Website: walmart
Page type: customer-info-address
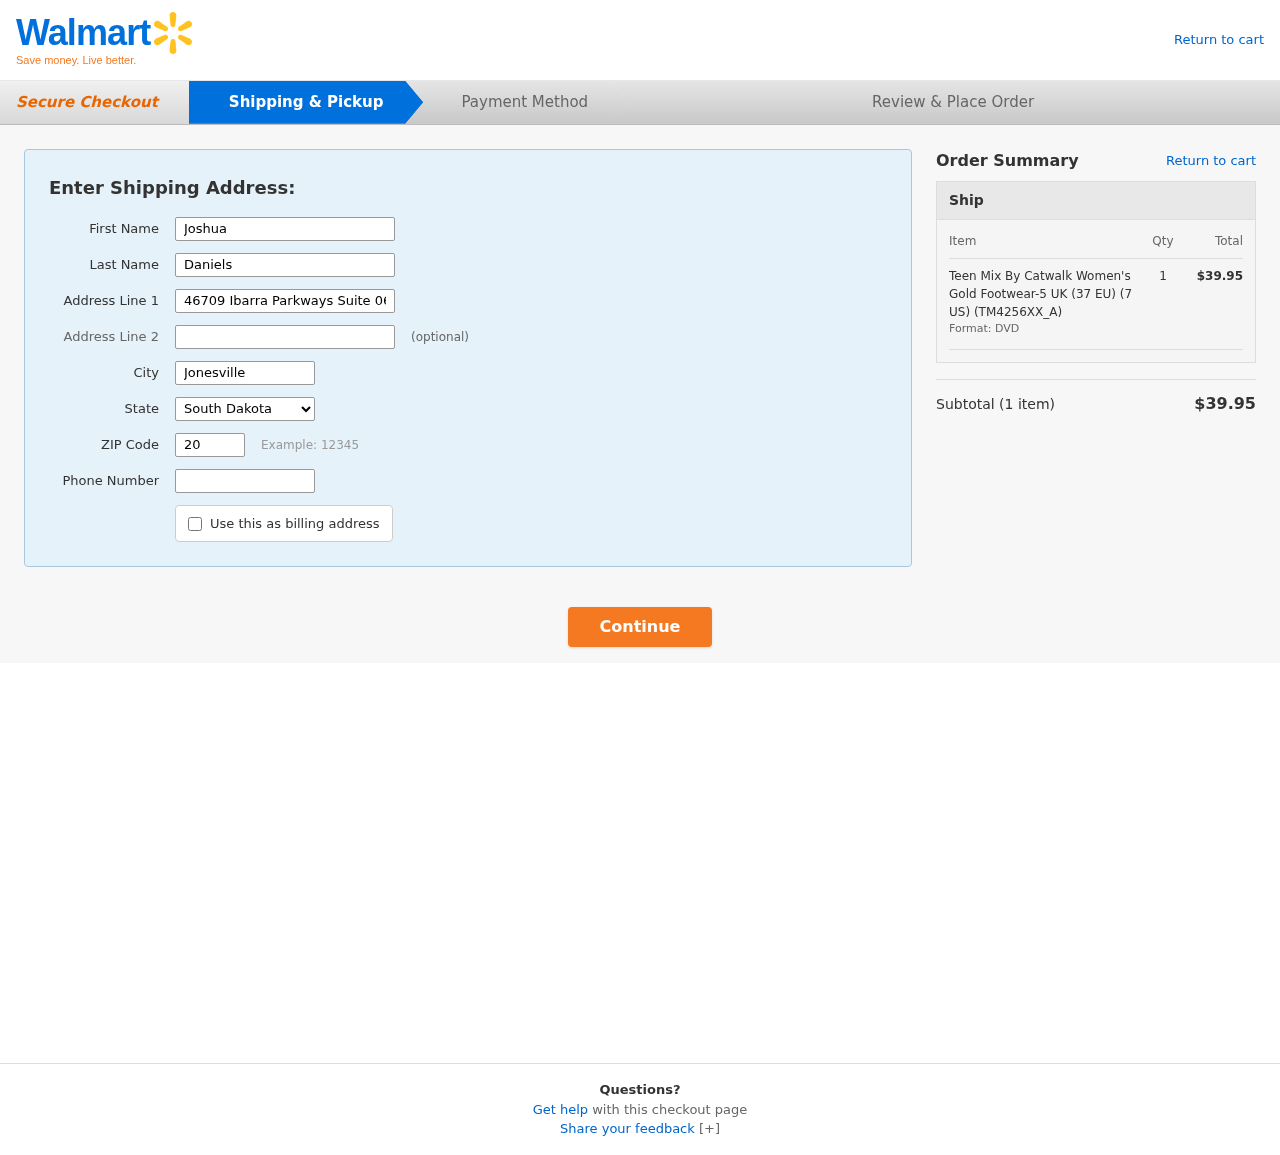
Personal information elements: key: PII_CITY
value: Jonesville
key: PII_FIRSTNAME
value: Joshua
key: PII_LASTNAME
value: Daniels
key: PII_PHONE
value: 8219491228
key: PII_POSTCODE
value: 20340
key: PII_STATE
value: South Dakota
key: PII_STREET
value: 46709 Ibarra Parkways Suite 061
Product elements: key: PRODUCT1_NAME
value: Teen Mix By Catwalk Women's Gold Footwear-5 UK (37 EU) (7 US) (TM4256XX_A)
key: PRODUCT1_QUANTITY
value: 1
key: PRODUCT1_LINE_TOTAL
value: $39.95
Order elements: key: ORDER_NUM_ITEMS
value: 1
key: ORDER_SUBTOTAL
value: $39.95